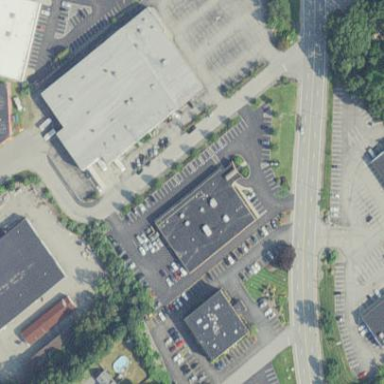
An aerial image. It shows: Industrial building.